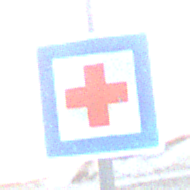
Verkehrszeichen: ErsteHilfe
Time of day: SunriseSunset
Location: Outdoor (Beach)
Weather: PartlyCloudy
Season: NotSpecified
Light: Natural